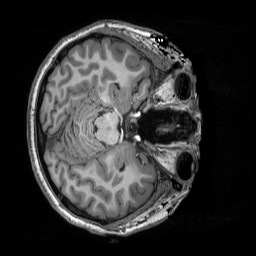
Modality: T1w
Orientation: axial
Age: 22
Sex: female
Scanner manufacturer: siemens
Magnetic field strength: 3 T
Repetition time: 2.5 s
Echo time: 0.00343 s